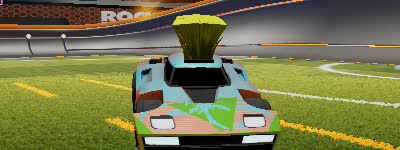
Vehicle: breakout